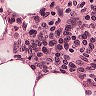
Metastatic tissue present: no